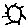
Label: sun